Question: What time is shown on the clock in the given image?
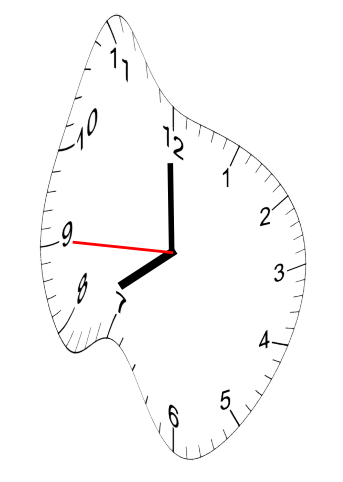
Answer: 07:59:45